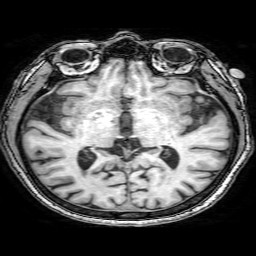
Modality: T1w
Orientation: coronal
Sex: male
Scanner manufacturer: philips
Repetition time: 0.008167 s
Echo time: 0.00374 s